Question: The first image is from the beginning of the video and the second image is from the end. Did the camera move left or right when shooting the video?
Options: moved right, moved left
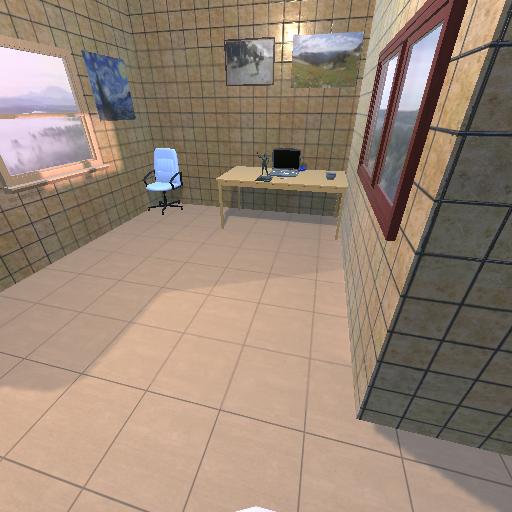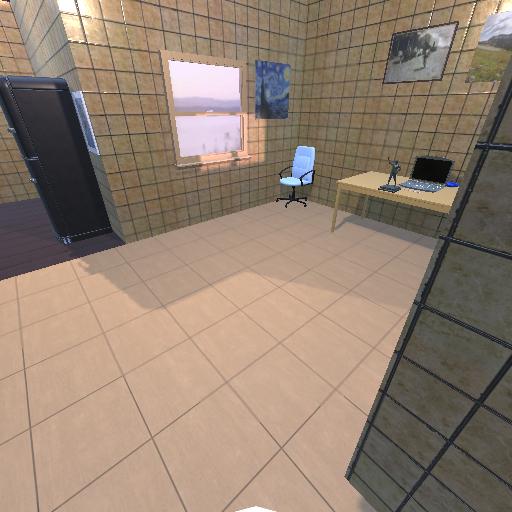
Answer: moved right